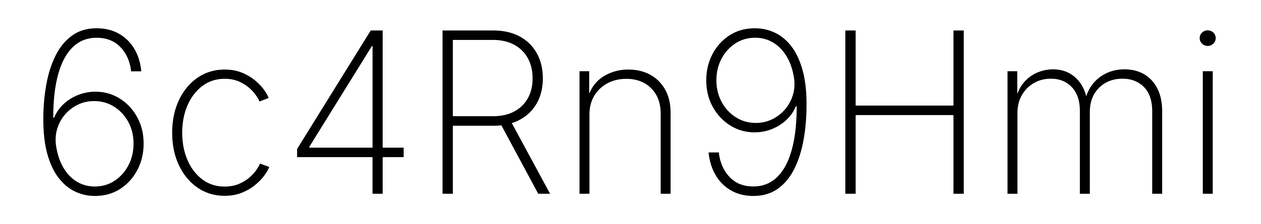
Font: Inter_ExtraLight